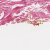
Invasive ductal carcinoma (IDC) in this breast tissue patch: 0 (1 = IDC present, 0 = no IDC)